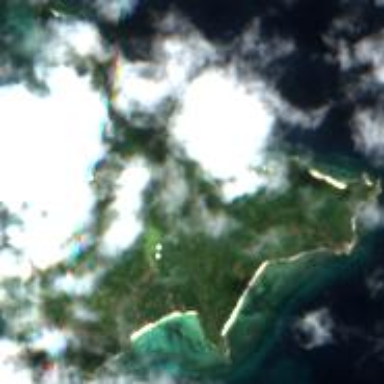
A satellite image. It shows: Island with natural coastline.